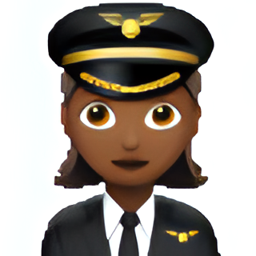
Name: female pilot type 5
Emoji: 👩🏾‍✈️
Group: People & Body
Sub-group: person-role